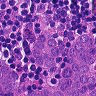
Metastatic tissue present: yes